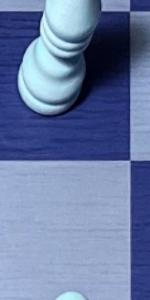
Label: Empty